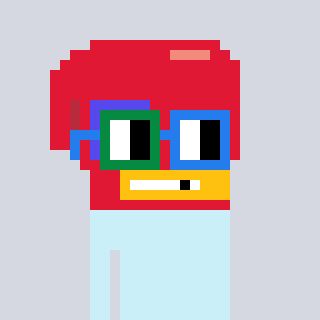
a pixel art character with square green and blue glasses, a boxing glove-shaped head and a peachy-colored body on a cool background